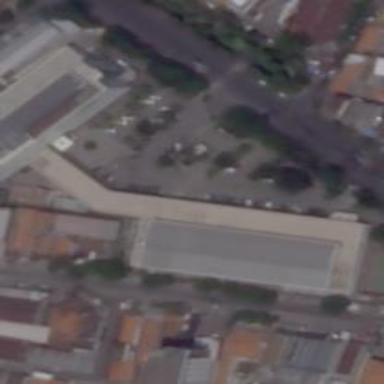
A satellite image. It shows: Government office building with concrete roof and glass walls.